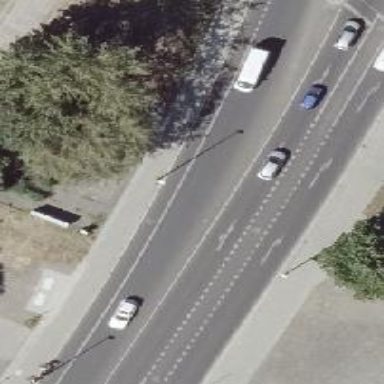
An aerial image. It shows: Tertiary road with asphalt surface. Both sides have sidewalks and there are cycling lanes marked on both sides.